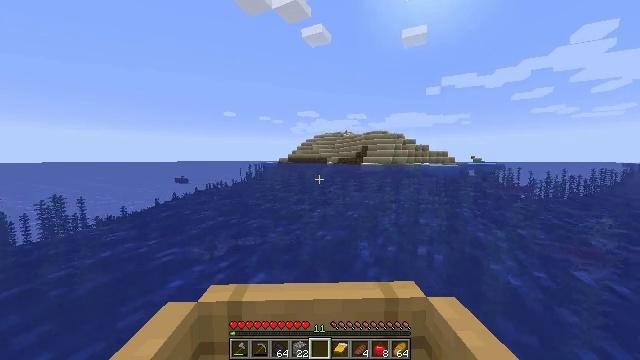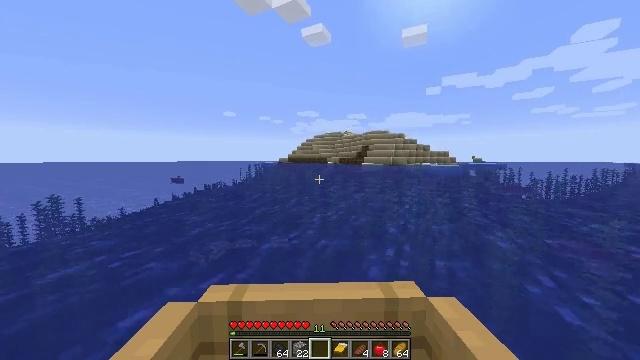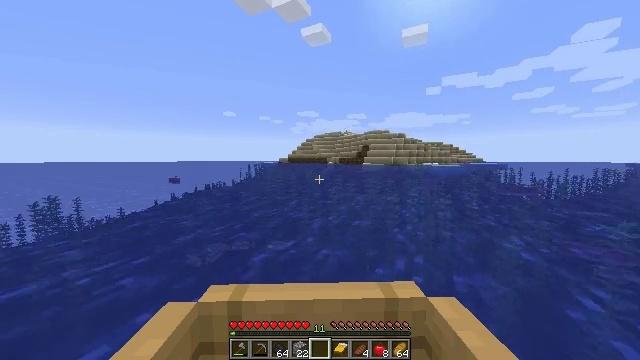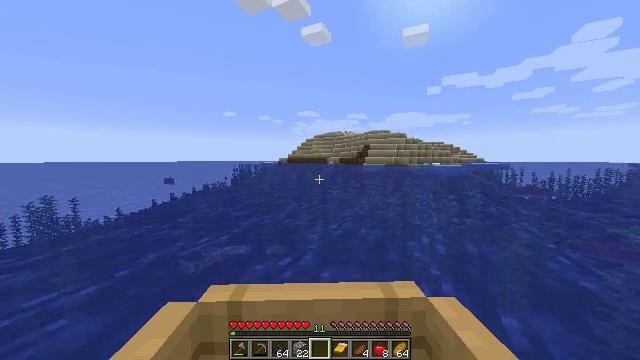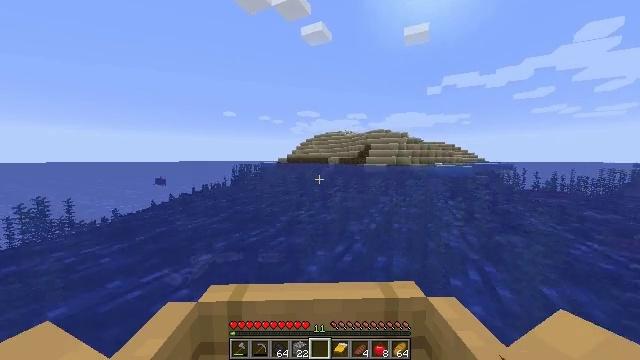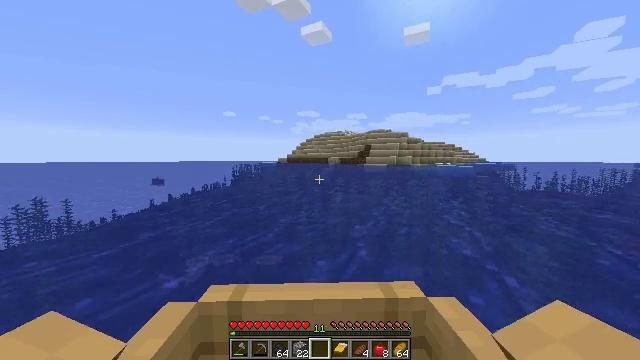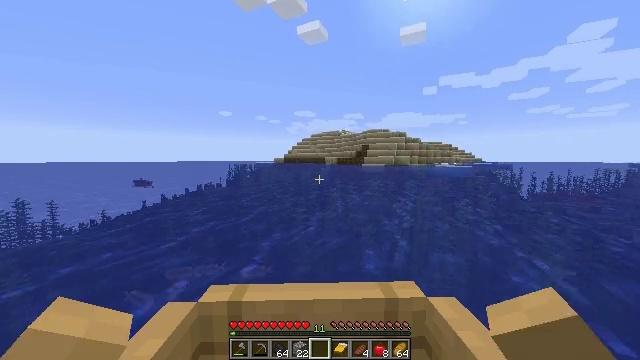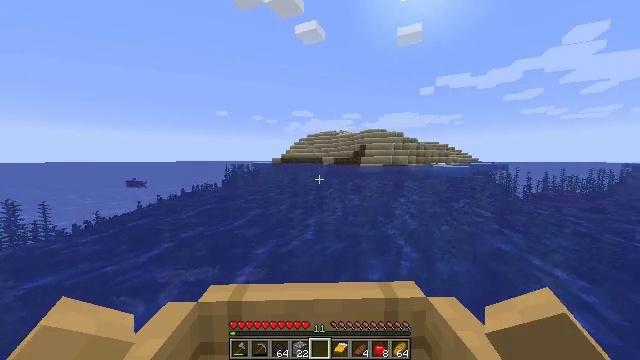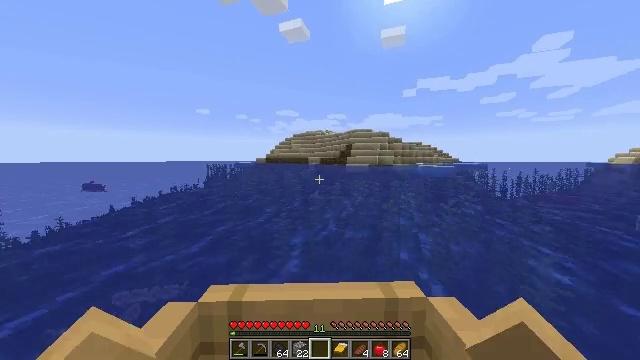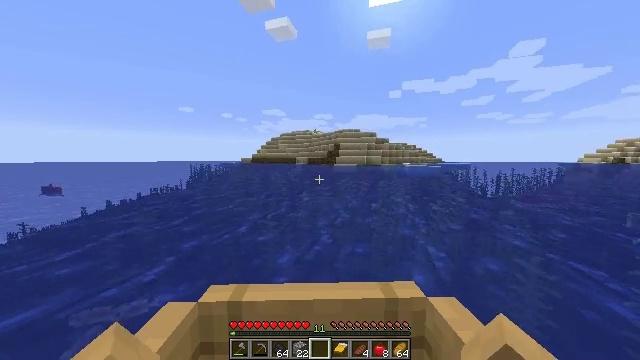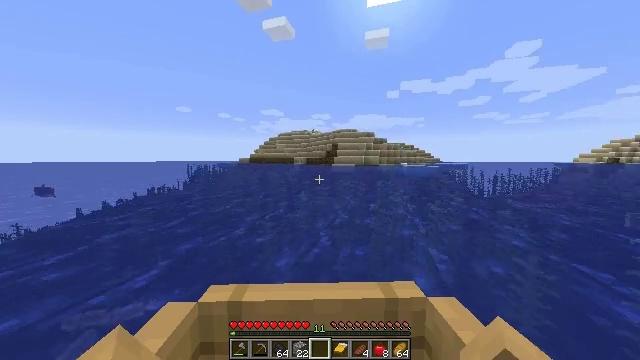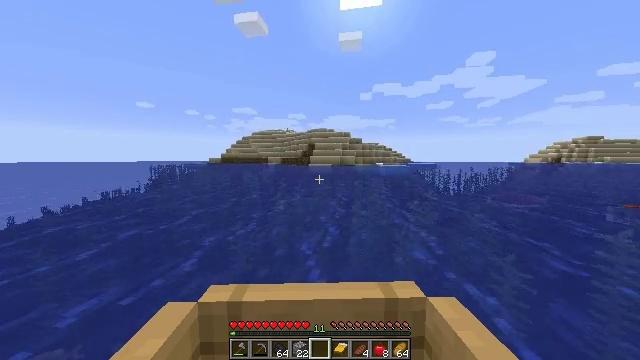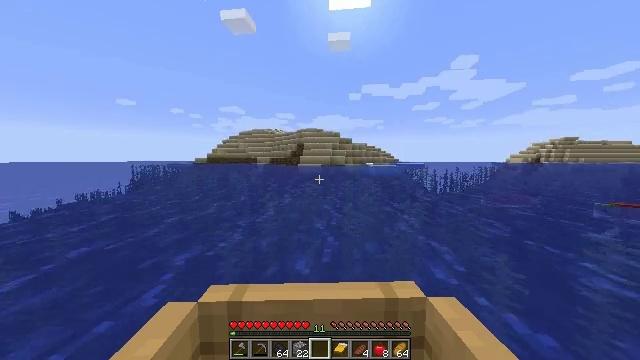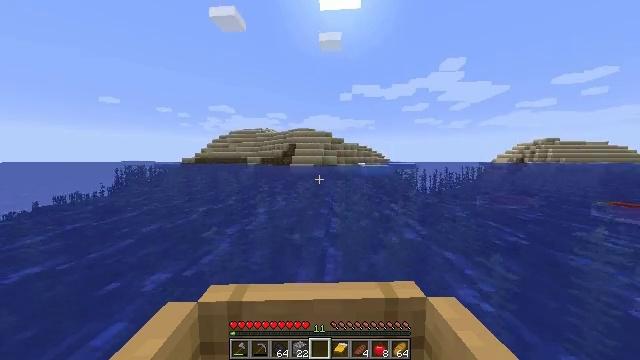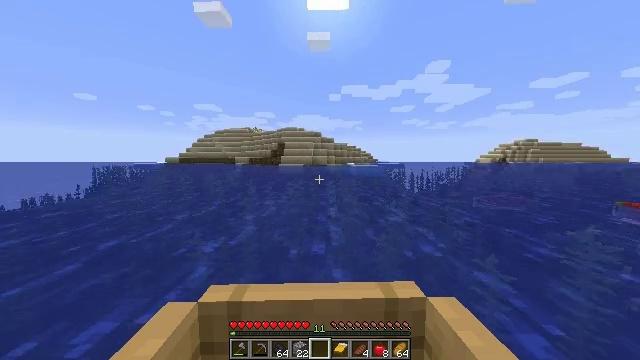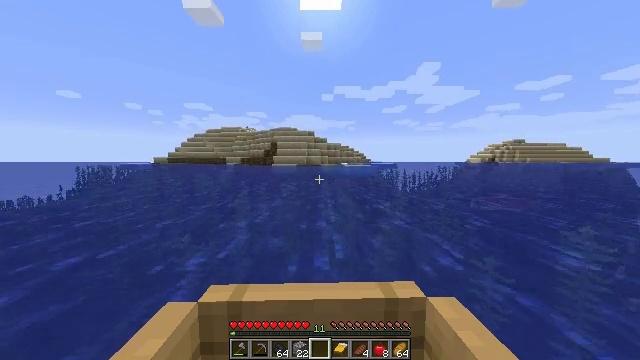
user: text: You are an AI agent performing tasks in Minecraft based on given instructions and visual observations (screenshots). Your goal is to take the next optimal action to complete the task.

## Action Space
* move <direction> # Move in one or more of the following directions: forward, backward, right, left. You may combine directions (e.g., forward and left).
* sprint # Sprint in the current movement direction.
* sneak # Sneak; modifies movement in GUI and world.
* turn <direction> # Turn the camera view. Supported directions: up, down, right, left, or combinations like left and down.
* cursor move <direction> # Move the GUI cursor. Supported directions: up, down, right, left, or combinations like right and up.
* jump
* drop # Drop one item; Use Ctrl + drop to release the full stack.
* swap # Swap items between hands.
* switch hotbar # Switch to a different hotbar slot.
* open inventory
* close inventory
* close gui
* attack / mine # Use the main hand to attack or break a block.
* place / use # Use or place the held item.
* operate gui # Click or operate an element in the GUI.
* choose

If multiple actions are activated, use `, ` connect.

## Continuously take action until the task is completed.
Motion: motion action
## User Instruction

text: Break the tall seagrass.
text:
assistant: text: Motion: move forward
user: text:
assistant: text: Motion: move forward
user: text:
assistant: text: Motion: move forward
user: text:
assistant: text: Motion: move forward
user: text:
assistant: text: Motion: move forward and move right
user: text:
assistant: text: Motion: move forward and move right
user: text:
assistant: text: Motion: move forward and move right
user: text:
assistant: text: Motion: move forward and move right
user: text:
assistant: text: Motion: move forward and move right
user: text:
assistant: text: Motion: move forward
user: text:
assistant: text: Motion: move forward
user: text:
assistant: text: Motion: move forward
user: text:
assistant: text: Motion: move forward
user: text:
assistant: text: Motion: move forward
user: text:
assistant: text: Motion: move forward
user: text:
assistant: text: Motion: move forward
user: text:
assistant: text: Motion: move forward
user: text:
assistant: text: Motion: move forward
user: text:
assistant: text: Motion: move forward
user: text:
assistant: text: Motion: move forward
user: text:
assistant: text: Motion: move forward
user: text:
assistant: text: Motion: move forward
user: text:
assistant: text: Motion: move forward
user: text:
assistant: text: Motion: move forward
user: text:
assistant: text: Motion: move forward
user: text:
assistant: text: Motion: move forward
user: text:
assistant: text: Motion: move forward
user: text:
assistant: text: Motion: move forward
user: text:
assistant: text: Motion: move forward
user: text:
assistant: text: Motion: move forward